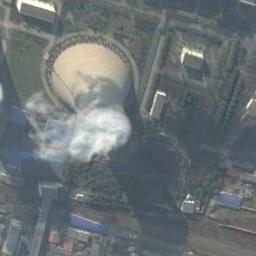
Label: thermal_power_station